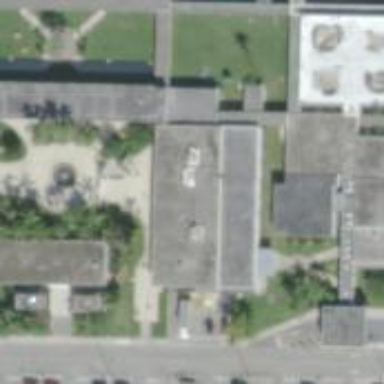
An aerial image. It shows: College building.